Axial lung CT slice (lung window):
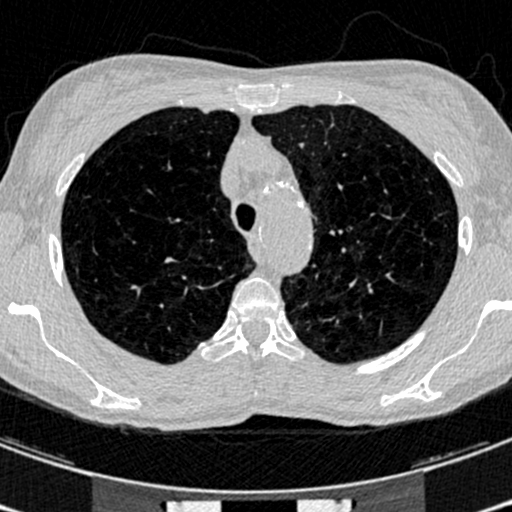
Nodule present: no